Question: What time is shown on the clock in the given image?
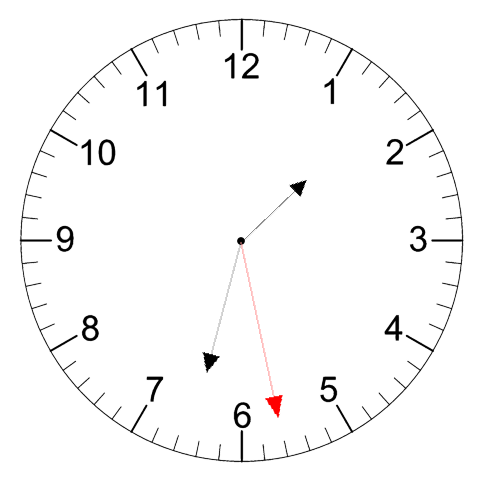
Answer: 01:32:28